Interaction volume radius: 5 \u00c5
Interaction volume height: 30 \u00c5
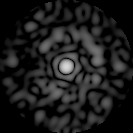
Disorder parameter: 0.8464